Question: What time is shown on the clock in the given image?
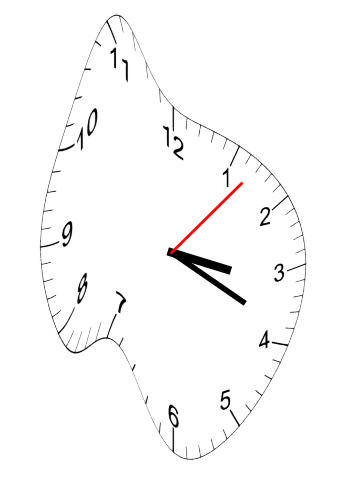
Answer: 03:19:07